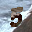
Label: 5